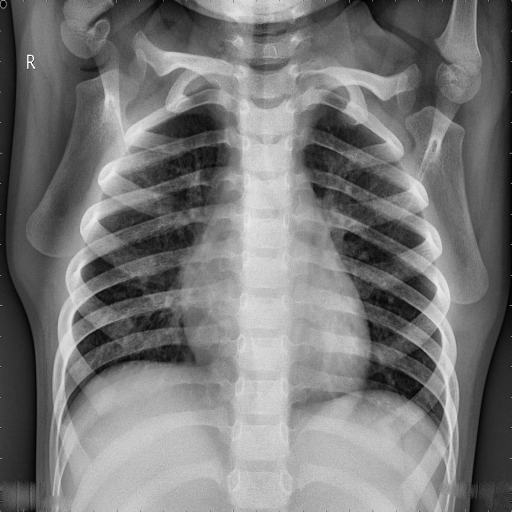
Finding: NORMAL